Aerial crown-view tile of a tropical tree (Barro Colorado Island, Panama), acquired 20240611:
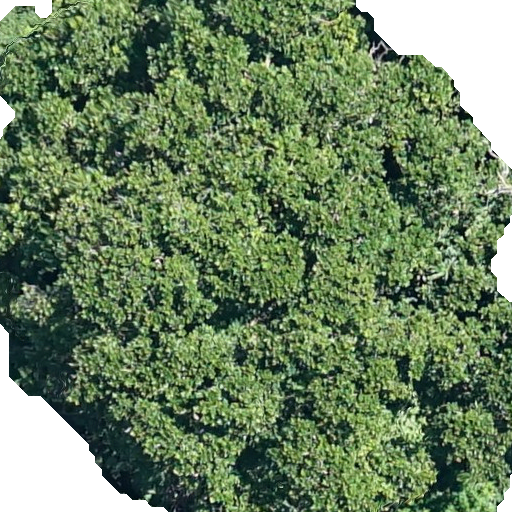
Species: Anacardium occidentale
GBIF accepted scientific name: Anacardium occidentale
Crown area: 420.224 m²